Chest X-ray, AP view. Patient: 68 years old, sex F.
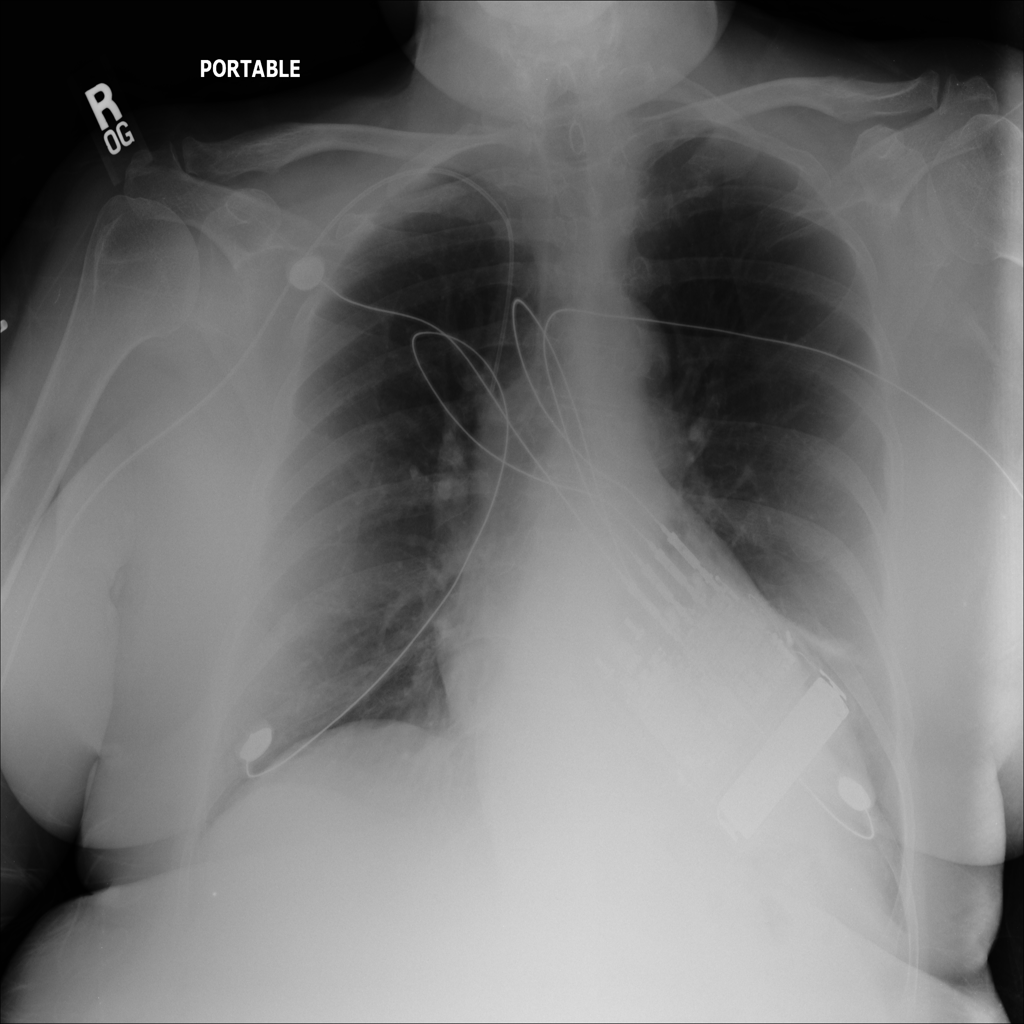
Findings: Atelectasis